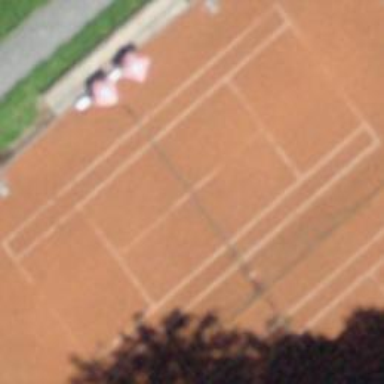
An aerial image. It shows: Tennis court on pitch designated for leisure land.